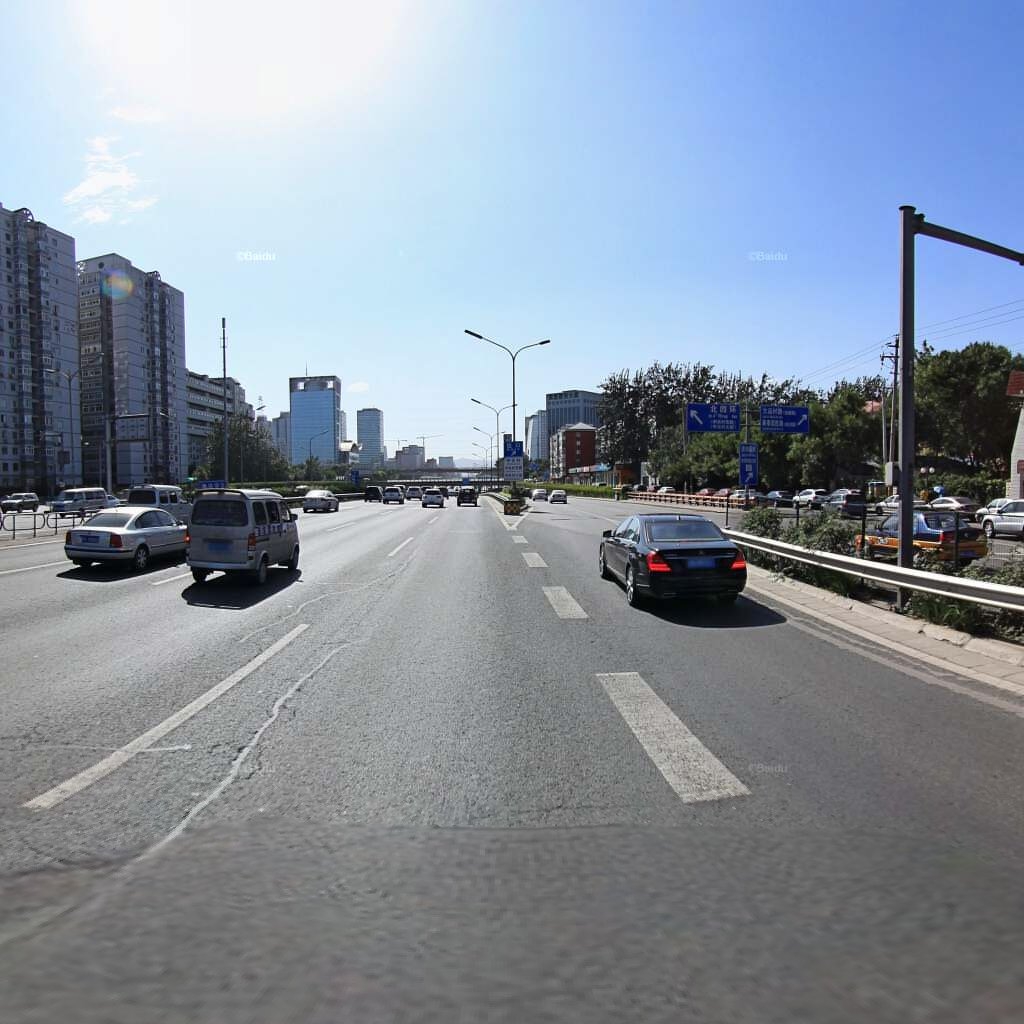
Region: Haidian
Road damage annotations: longitudinal patch, transverse patch, longitudinal patch, transverse crack, transverse crack, transverse patch